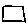
Label: square